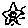
Label: star